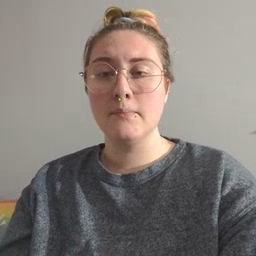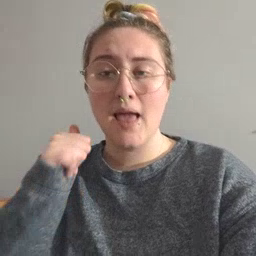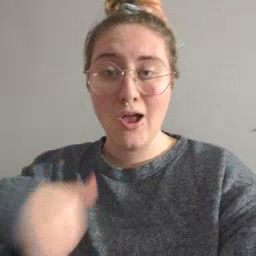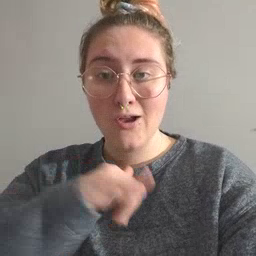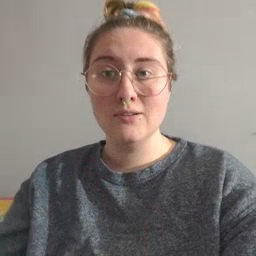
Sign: backyard